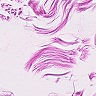
Metastatic tissue present: no